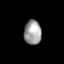
Tissue: prostate
Cell type: T cells
Senescence score: 0.3283
Nuclear area (px): 413
Mean DAPI intensity: 158.673